Aerial crown-view tile of a tropical tree (Barro Colorado Island, Panama), acquired 20250414:
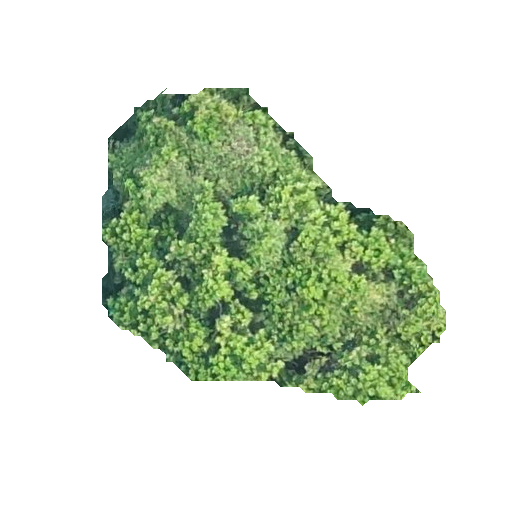
Species: Anacardium excelsum
GBIF accepted scientific name: Anacardium excelsum
Crown area: 109.579 m²